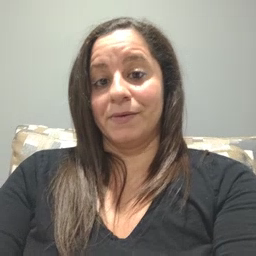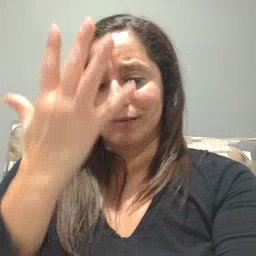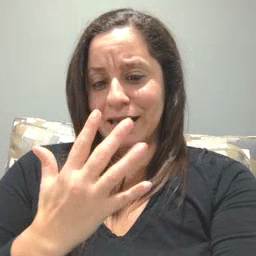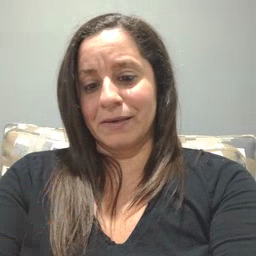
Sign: sad